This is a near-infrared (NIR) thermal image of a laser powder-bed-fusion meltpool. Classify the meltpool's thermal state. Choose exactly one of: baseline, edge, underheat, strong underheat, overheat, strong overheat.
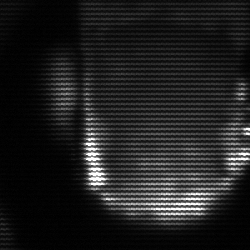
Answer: baseline